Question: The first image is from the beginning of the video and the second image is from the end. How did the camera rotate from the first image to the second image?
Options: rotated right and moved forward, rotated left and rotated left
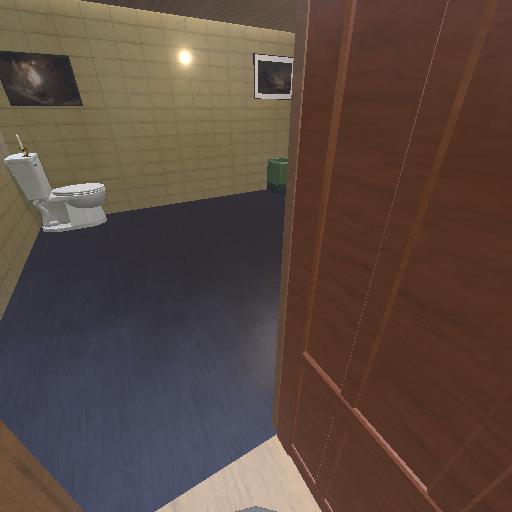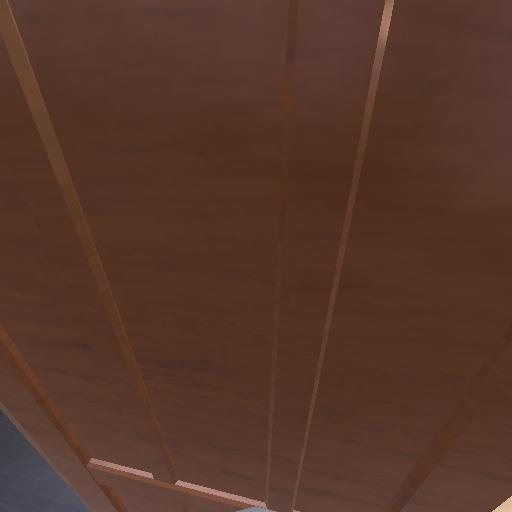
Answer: rotated right and moved forward